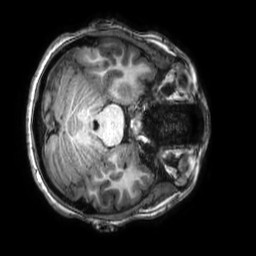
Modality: T1w
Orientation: axial
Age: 23
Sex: female
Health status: healthy
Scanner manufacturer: philips
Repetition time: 0.009 s
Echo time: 0.004 s